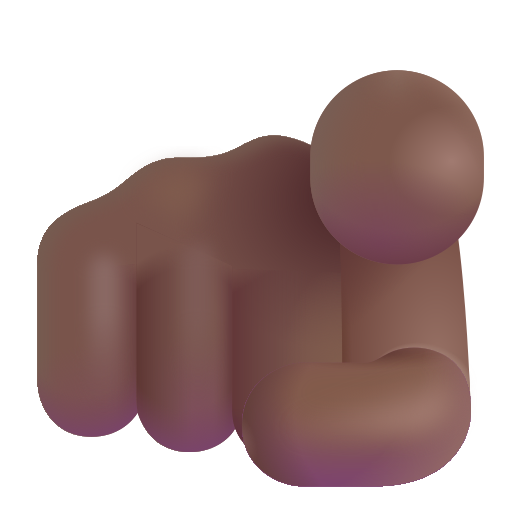
index pointing at the viewer color  dark